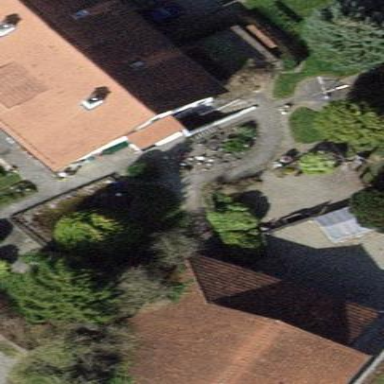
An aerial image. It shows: Gabled house with tiled roof.